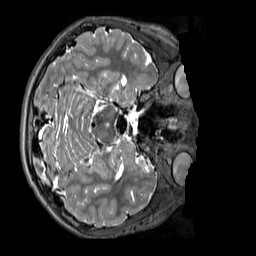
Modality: T2w
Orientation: axial
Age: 11
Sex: male
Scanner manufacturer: siemens
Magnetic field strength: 3 T
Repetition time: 3.2 s
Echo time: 0.408 s